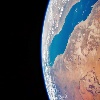
Label: land